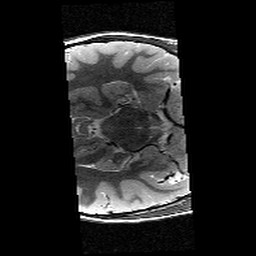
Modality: T2w
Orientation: axial
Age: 13
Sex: female
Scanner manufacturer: siemens
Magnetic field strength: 3 T
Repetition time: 9.23 s
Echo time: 0.067 s